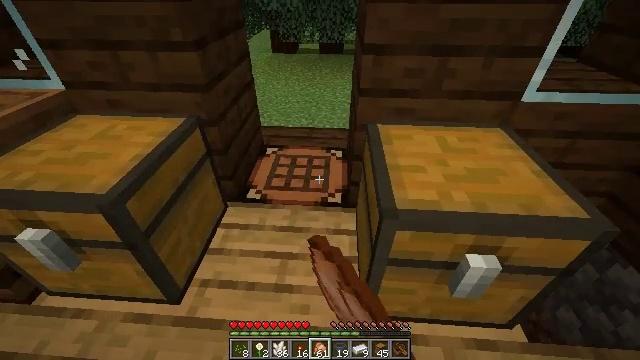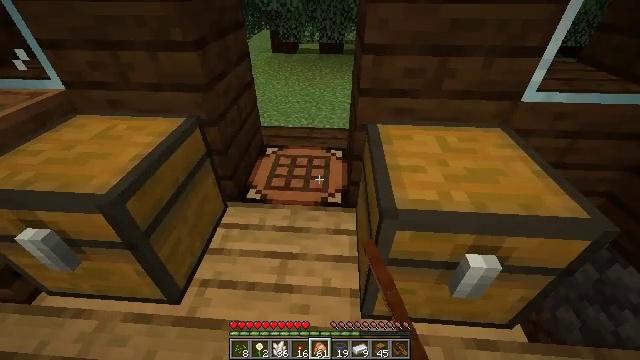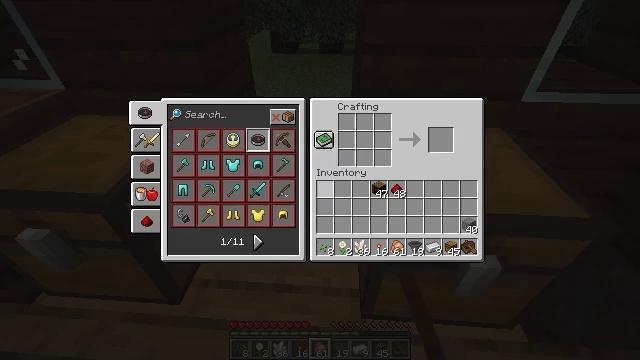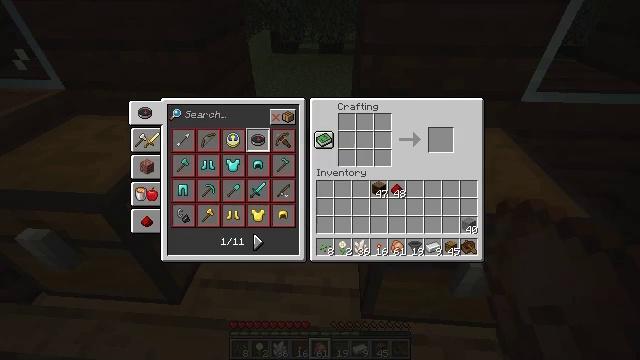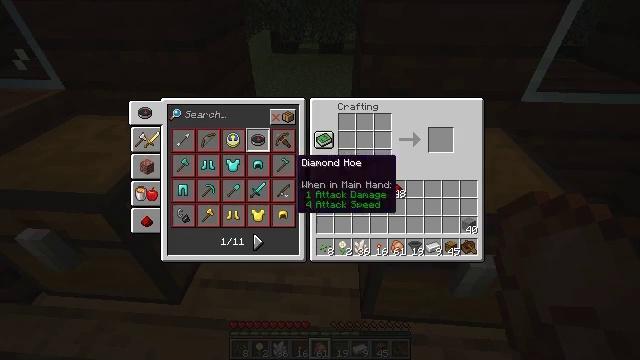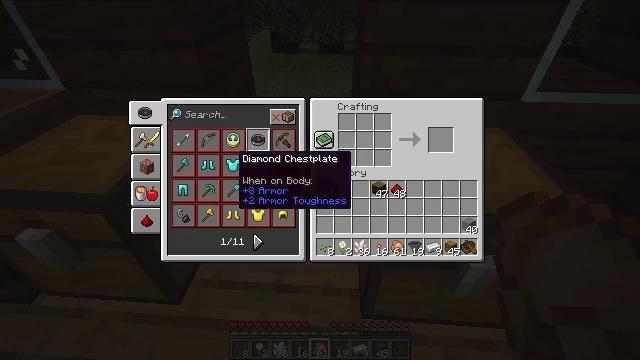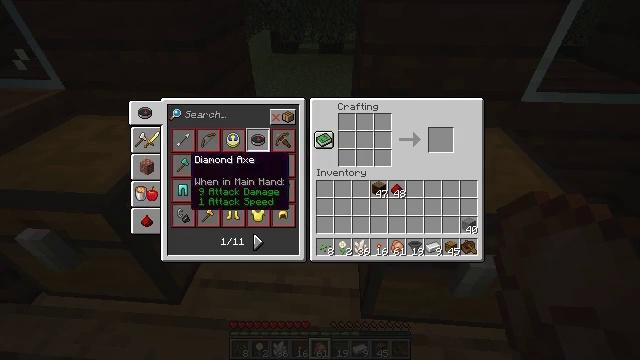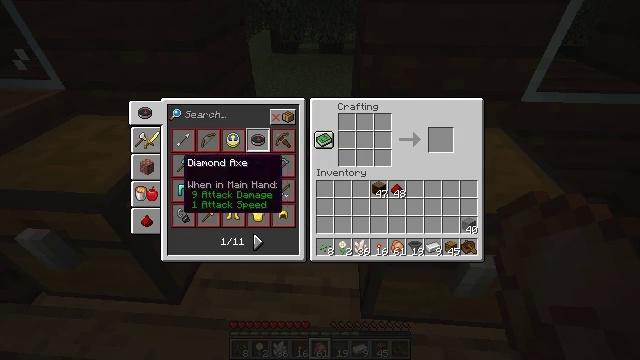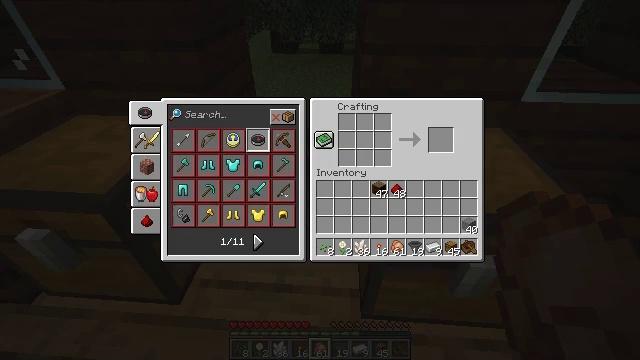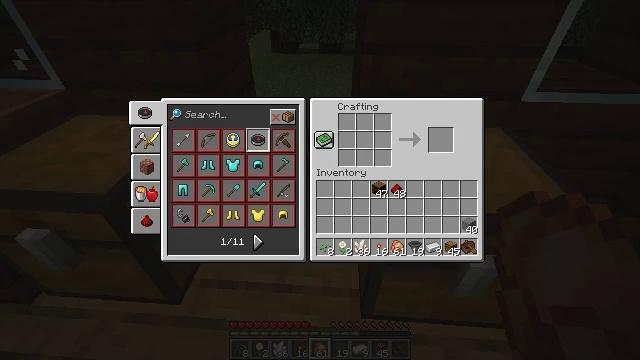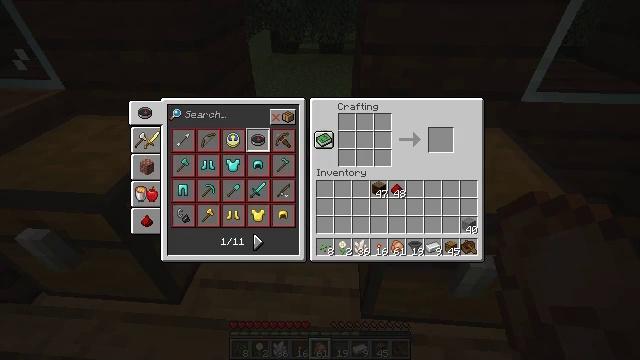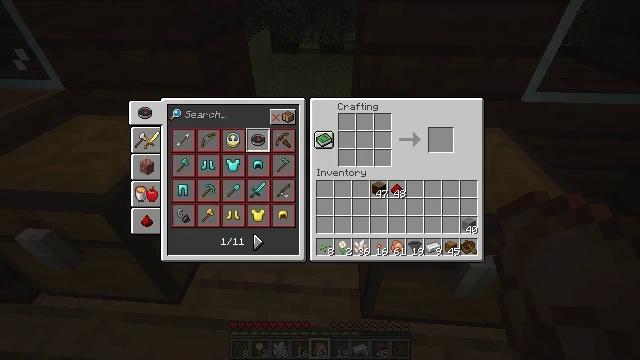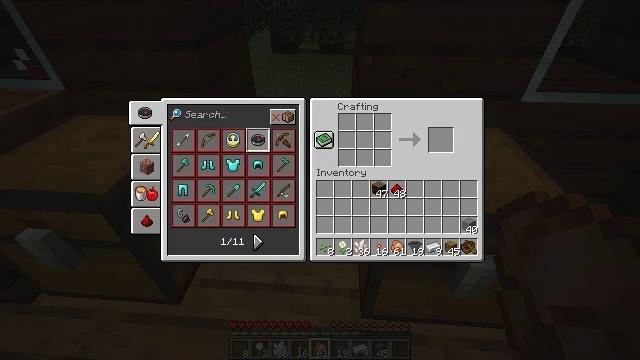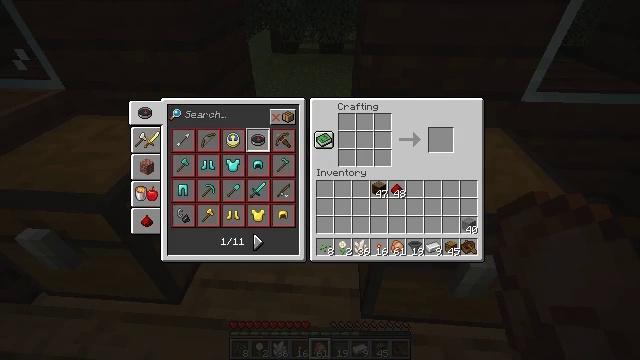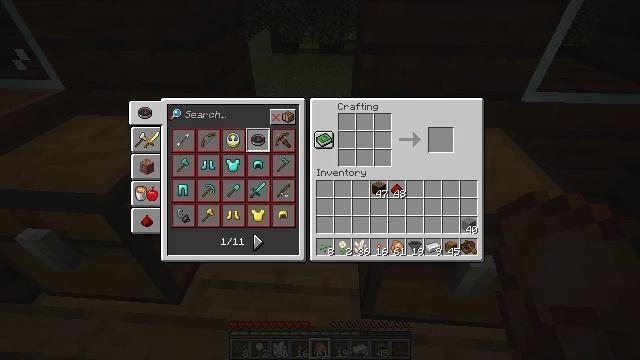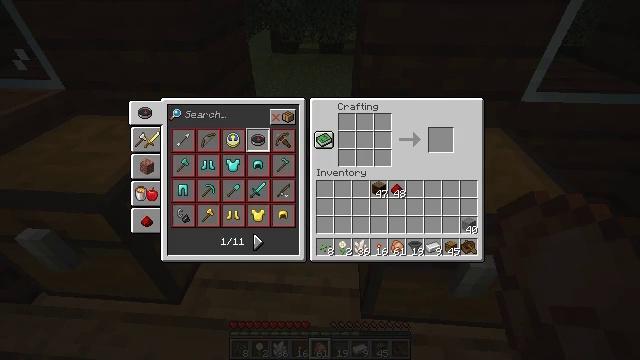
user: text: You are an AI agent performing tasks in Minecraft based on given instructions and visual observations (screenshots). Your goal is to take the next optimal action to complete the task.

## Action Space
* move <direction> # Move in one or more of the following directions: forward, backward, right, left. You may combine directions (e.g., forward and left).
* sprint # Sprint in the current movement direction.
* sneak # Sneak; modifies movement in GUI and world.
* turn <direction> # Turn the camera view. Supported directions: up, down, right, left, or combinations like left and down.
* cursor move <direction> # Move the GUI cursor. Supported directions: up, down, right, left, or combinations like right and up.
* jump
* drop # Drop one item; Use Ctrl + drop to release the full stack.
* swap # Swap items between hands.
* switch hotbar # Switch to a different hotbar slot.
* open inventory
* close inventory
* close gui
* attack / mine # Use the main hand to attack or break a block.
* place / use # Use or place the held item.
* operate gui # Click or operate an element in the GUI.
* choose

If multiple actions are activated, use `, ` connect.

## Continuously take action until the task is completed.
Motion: motion action
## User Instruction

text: Construct a comparator using a crafting table.
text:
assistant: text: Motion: no_op
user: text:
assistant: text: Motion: open gui
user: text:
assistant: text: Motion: no_op
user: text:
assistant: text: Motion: cursor move left and up
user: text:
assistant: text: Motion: cursor move left
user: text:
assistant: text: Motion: cursor move left
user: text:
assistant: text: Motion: no_op
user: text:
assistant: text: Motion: cursor move left and down
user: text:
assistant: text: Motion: no_op
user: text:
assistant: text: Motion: cursor move down
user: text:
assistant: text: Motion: no_op
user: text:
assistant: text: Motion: no_op
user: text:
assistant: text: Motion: no_op
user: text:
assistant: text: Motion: cursor move down
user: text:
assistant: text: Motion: no_op
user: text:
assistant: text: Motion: no_op
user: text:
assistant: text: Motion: operate gui
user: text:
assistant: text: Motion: operate gui
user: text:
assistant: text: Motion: operate gui
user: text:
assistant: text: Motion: cursor move right
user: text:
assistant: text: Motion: cursor move right
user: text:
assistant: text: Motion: cursor move right and up
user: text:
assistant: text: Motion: cursor move right and up
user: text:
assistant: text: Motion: cursor move up
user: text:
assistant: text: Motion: cursor move left and up
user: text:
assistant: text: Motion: cursor move left and up
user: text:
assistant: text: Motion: cursor move left and down
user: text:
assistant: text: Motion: cursor move left and down
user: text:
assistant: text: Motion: cursor move down
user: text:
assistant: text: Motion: cursor move down